Aerial crown-view tile of a tropical tree (Barro Colorado Island, Panama), acquired 20250512:
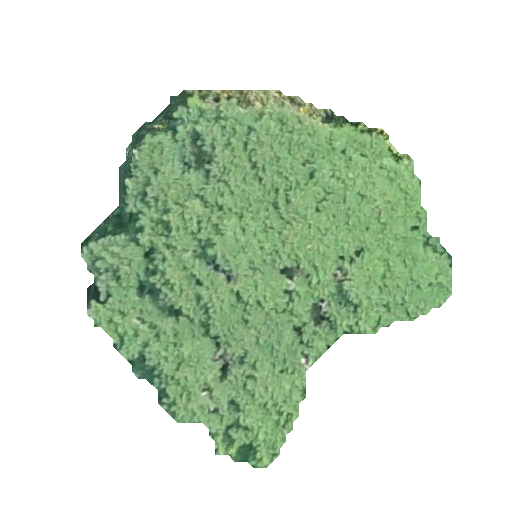
Species: Jacaranda copaia
GBIF accepted scientific name: Jacaranda copaia
Crown area: 129.44 m²